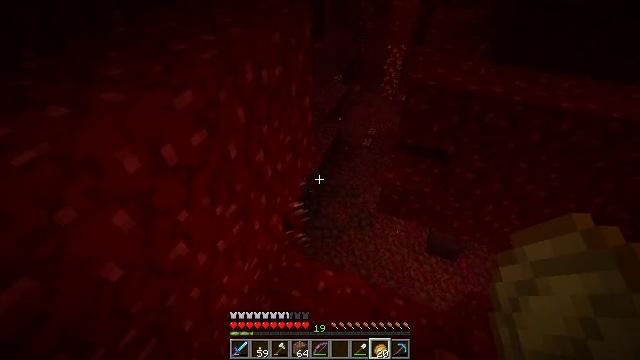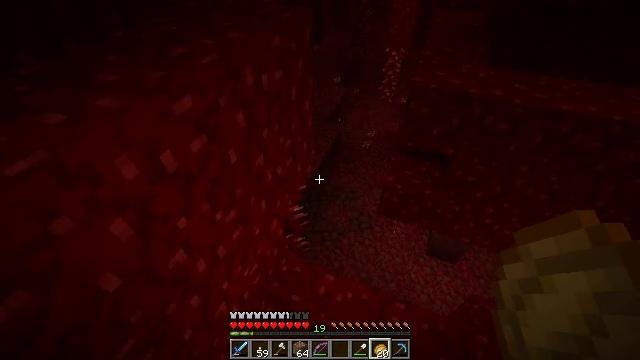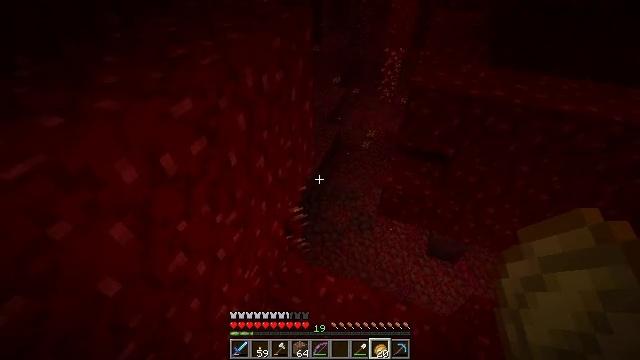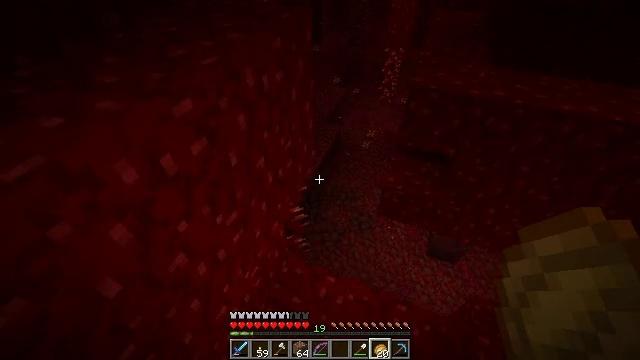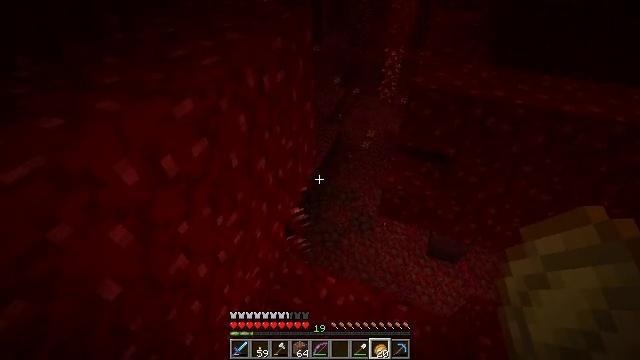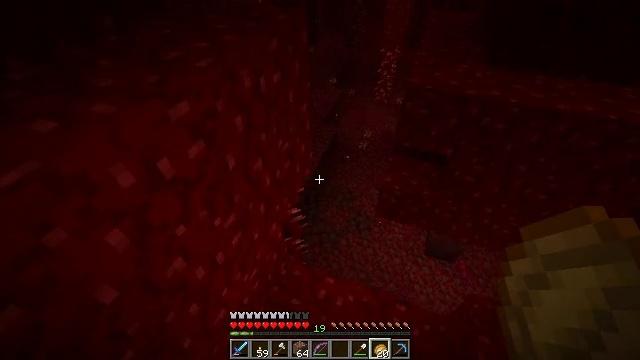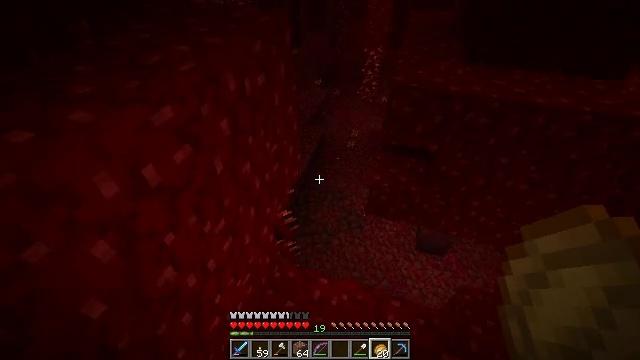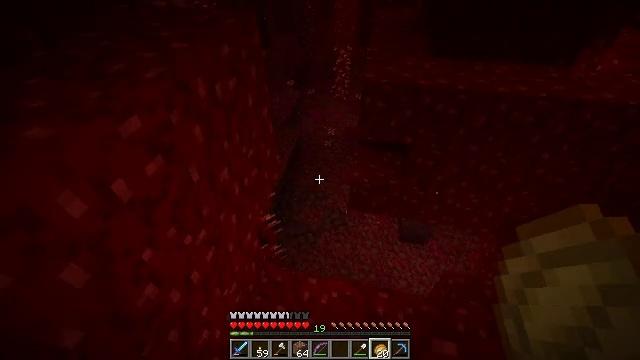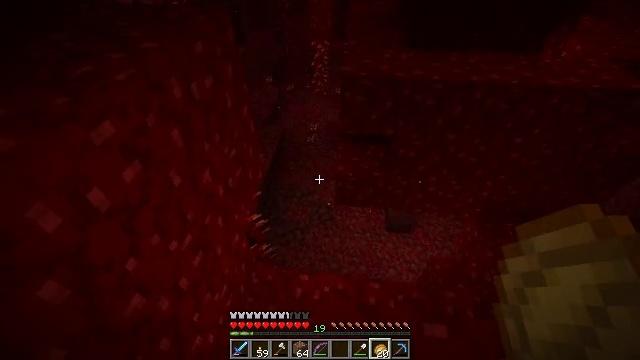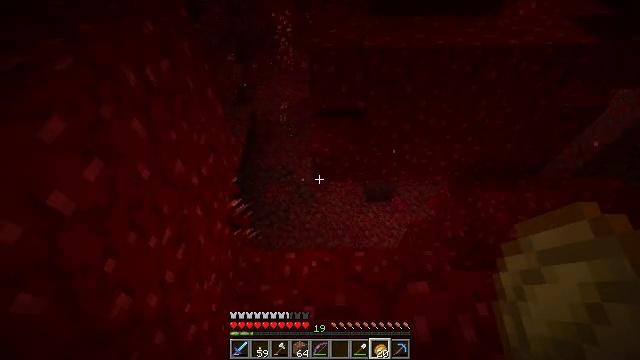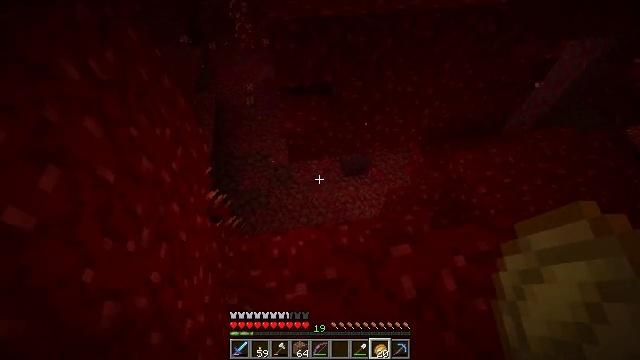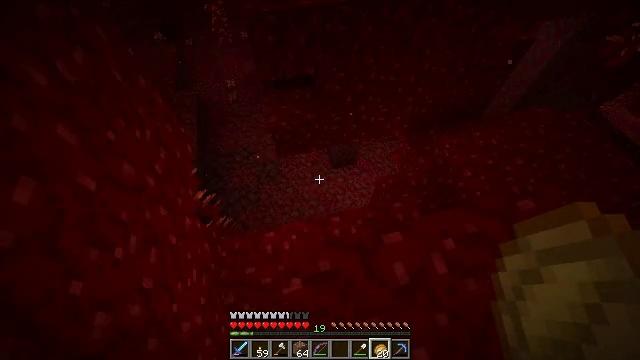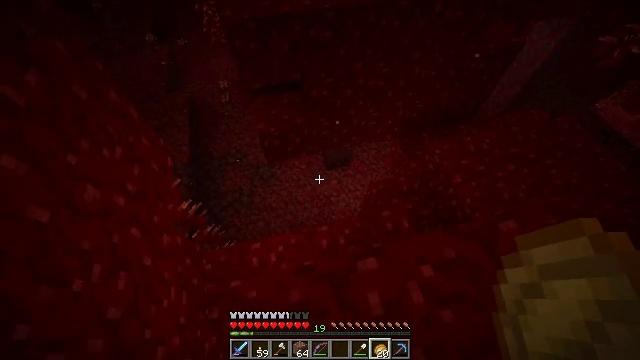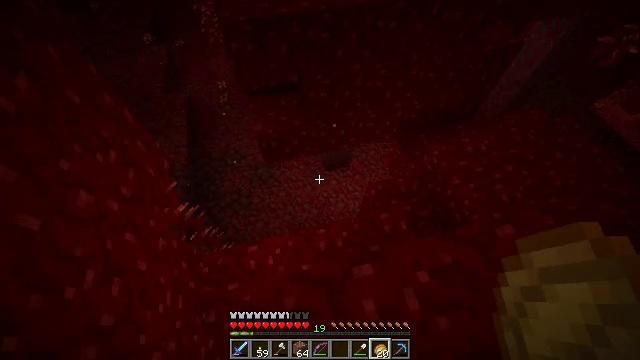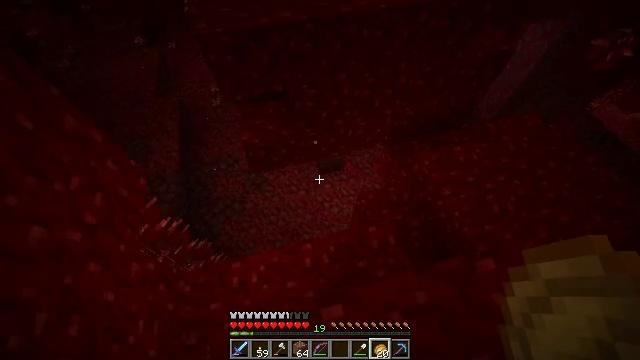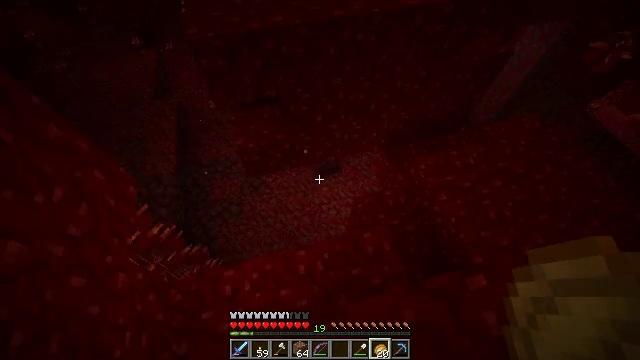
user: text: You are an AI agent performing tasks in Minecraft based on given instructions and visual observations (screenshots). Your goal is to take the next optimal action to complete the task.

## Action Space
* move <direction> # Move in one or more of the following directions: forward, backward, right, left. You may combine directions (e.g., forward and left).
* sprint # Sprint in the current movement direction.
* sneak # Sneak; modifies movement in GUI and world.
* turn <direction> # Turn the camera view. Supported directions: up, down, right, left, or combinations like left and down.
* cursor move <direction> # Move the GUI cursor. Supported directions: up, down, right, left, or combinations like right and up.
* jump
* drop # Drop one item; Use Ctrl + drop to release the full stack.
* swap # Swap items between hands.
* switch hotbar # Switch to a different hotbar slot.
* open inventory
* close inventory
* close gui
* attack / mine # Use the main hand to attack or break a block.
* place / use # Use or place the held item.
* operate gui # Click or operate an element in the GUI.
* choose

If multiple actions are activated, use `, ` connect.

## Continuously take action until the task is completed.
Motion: motion action
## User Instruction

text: Break the crimson roots in the Nether.
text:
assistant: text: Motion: no_op
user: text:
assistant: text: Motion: no_op
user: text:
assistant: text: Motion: no_op
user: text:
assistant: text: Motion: no_op
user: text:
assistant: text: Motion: no_op
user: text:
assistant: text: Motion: turn right
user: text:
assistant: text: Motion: turn right
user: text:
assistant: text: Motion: turn right
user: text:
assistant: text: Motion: turn right and down
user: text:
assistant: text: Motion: turn right and down
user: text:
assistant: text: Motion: move forward and move right, turn right and down
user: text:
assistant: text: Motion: move forward and move right
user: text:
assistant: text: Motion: move forward and move right
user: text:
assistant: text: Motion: move forward and move right
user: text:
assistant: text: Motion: move forward and move right
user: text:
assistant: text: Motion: move forward and move right
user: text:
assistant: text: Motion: move forward and move right
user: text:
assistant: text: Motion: move forward
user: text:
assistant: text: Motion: move forward
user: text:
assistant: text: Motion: move forward
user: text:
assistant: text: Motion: no_op
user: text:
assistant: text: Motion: no_op
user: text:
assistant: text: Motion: no_op
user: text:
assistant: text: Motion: no_op
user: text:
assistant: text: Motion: no_op
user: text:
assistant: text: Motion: no_op
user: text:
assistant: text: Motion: no_op
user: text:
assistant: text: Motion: move right
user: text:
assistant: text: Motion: move right
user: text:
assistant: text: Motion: move right